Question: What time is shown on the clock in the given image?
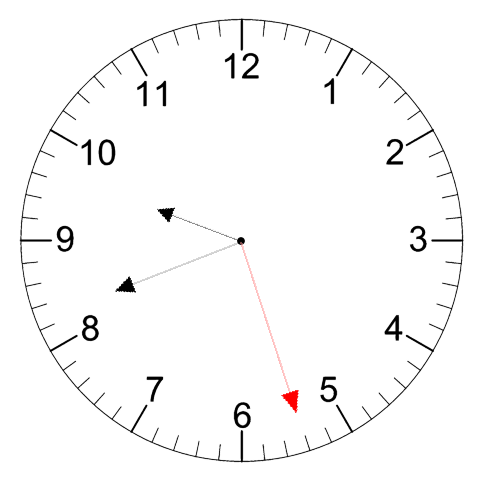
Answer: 09:41:27